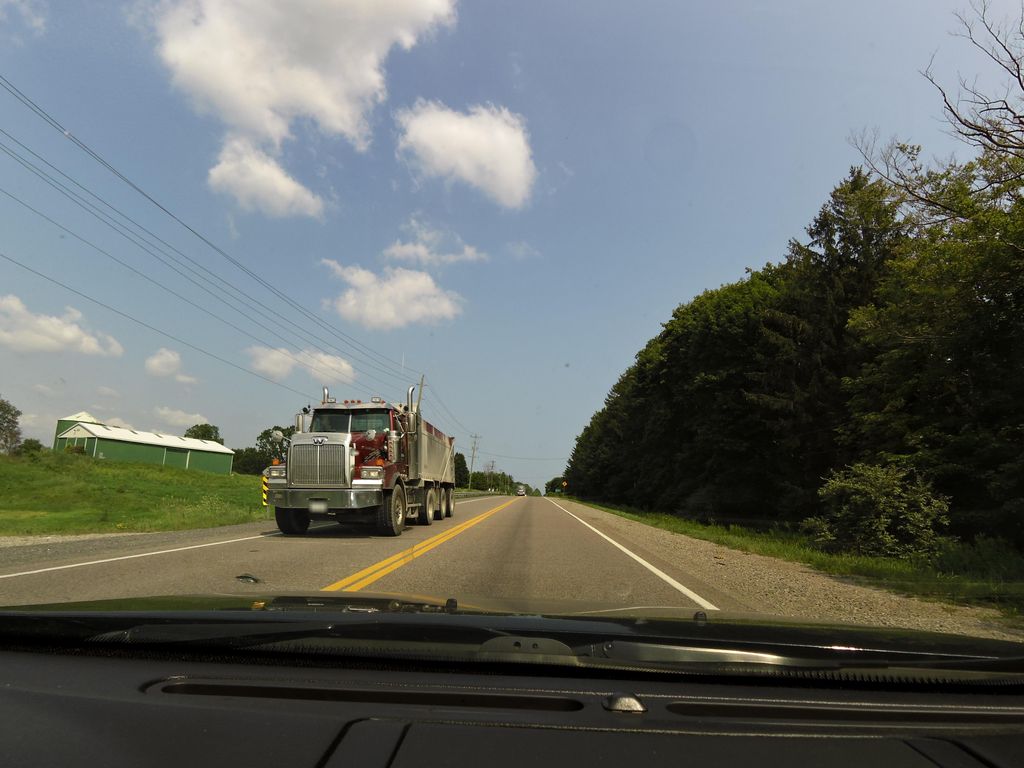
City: hamilton